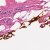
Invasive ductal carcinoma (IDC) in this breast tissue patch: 0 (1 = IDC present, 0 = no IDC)